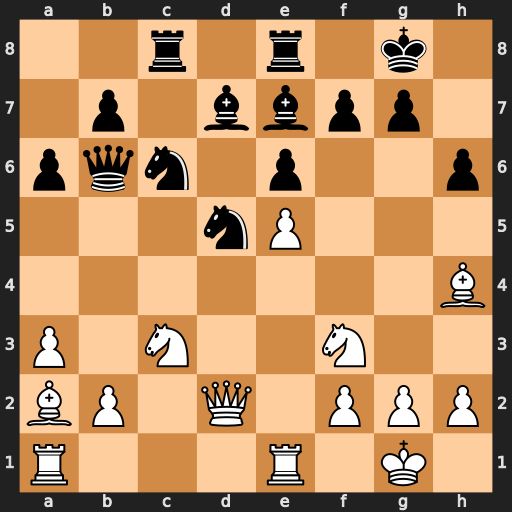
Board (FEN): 2r1r1k1/1p1bbpp1/pqn1p2p/3nP3/7B/P1N2N2/BP1Q1PPP/R3R1K1
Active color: w
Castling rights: -
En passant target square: -
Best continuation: Bxd5 Bxh4 Bxc6 Bxc6 Nxh4